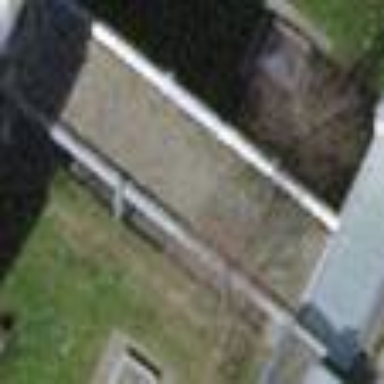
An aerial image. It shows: View of roof of building.